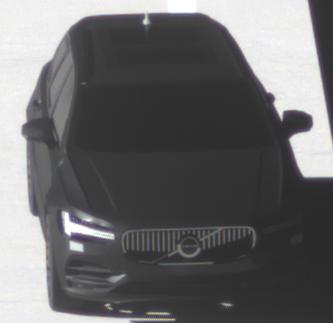
Make: Volvo
Model: V90
Detailed model: -
Model produced from: 2016
Model produced until: 2020
Doors: 5
Color: black
Road condition: dry road
Daytime: morning or afternoon
Contrast: high contrast